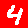
Digit: 4